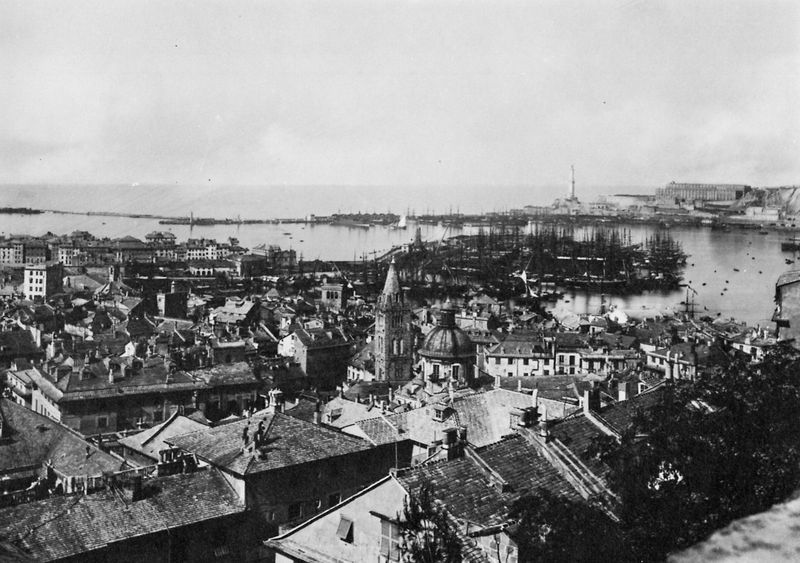
Titel: Blick auf den Hafen von Genua
Künstler: Gebrüder Alinari
Schlagwörter: berg, himmel, meer, wasser, wolken, bäume, fluss, landschaft, see, stadt, fenster, grau, schwarz, weiss, blick, gebäude, ferne, häuser, spiegelung, gewässer, kirche, anhöhe, boote, kamine, turm, aussicht, ansicht, berge, dorf, dächer, nebel, platz, vogelperspektive, hafen, kuppel, foto, fotografie, photographie, stadtansicht, kirch, leuchtturm, schwarz weiss, landstrich, bauten, lagune, überblick, flugaufnahme, draufblick